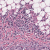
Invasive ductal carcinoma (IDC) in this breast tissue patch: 0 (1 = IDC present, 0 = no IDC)